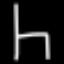
Label: chair